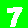
Digit: 7